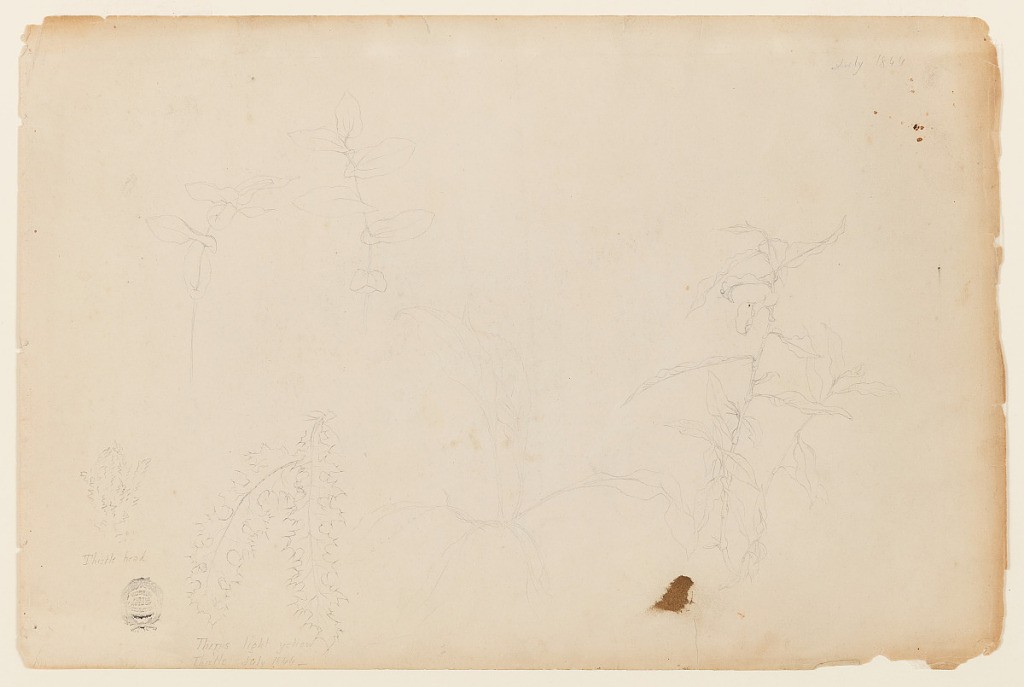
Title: Thorns and Thistles
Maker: Frederic Edwin Church, American, 1826–1900
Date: July 1844 and December 1845
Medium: Graphite on white paper
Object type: Drawing
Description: Botanical study of thorns and thistles, a lower left, and three other plants, upper left, center, and center right.

Verso: Outline of mountain ridge and a spaniel dog, lying down.